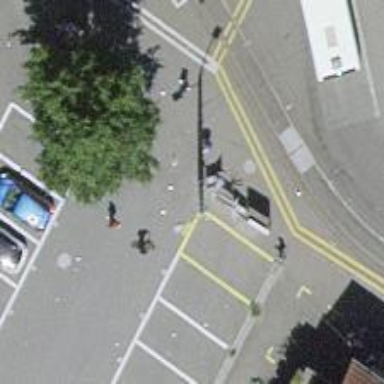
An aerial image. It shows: Bollard barrier.